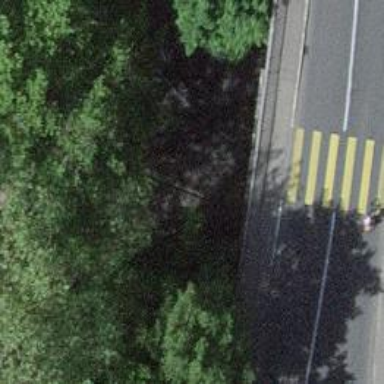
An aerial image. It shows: Sidewalk with asphalt surface. The sidewalk is part of road that goes through tunnel.